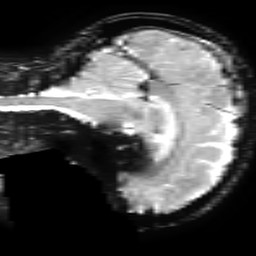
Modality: T2starw
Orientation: sagittal
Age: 47
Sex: female
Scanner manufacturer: ge
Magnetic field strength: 3 T
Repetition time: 0.65 s
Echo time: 0.02 s